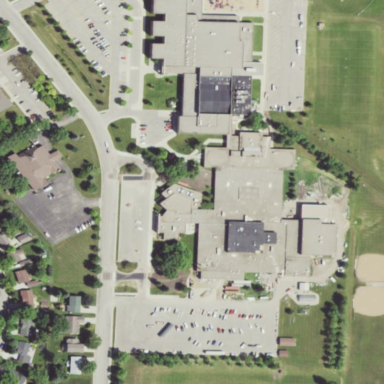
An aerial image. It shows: School building.